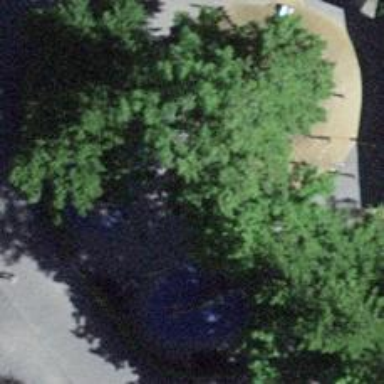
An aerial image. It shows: Springy playground.